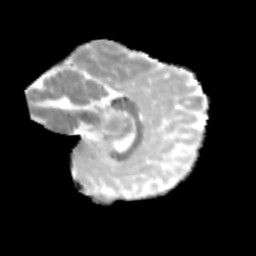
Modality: MD
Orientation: sagittal
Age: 12
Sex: male
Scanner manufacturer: siemens
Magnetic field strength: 3 T
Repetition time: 3.8 s
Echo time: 0.07 s